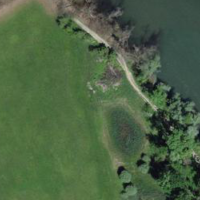
EUNIS habitat code: 23
Species observed at this site:
Anthocharis cardamines
Phylloscopus collybita